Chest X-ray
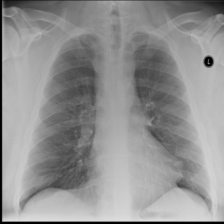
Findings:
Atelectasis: negative
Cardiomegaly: negative
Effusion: negative
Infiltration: negative
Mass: negative
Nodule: positive
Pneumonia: negative
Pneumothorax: negative
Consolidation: negative
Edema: negative
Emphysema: negative
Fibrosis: negative
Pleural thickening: negative
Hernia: negative